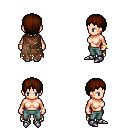
a pixel art fantasy rpg character, female body template, human, light skin, brown tattered cape, teal pants, brown plain hairstyle, bracelets, metal boots, four views (front, back, left, right), 2x2 character sprite sheet, small pixel art, hard edges, no anti-aliasing